【题型】解答题　【知识点】解析几何　【难度】medium
如果某一条双曲线的实轴和虚轴分别是一个椭圆的长轴和短轴，则称它们为“共轴曲线”。若双曲线 $C_1$ 与椭圆 $C_2$ 是“共轴曲线”，且椭圆 $C_2: \frac{x^2}{9} + \frac{y^2}{b^2} = 1(0 < b < 3)$，$e_1e_2 = \frac{4\sqrt{5}}{9}$（$e_1$、$e_2$ 分别为曲线 $C_1$、$C_2$ 的离心率）。已知点 $M(1,0)$，点 $P$ 为双曲线 $C_1$ 上任意一点。

(1) 求双曲线 $C_1$ 的方程；

(2) 延长线段 $PM$ 到点 $Q$，且 $|PM| = 2|MQ|$，若点 $Q$ 在椭圆 $C_2$ 上，试求点 $P$ 的坐标；

(3) 若点 $P$ 在双曲线 $C_1$ 的右支上，点 $A$、$B$ 分别为双曲线 $C_1$ 的左、右顶点，直线 $PA$ 交双曲线的左支于点 $R$，直线 $PB$、$BR$ 的斜率分别为 $k_{PB}$、$k_{BR}$，是否存在实数 $\lambda$，使得 $k_{PB} = \lambda k_{BR}$？若存在，求出 $\lambda$ 的值；若不存在，请说明理由。
【解答】

\textbf{【答案】}
(1) $\frac{x^2}{9} - y^2 = 1$

(2) $(6,-\sqrt{3})$ 或 $(6,\sqrt{3})$ 或 $(-3,0)$

(3) 当 $P$、$B$ 重合时，$\lambda \in \mathbb{R}$；当 $P$、$B$ 不重合时，存在实数 $\lambda = \frac{1}{2}$，使得 $k_{PB} = \frac{1}{2}k_{BR}$，理由见解析

\vspace{1em} % 增加与解析的间距

\textbf{【分析】}
(1) 根据“共轴”曲线定义，直接列式计算可得答案；

(2) 设 $P(x_1,y_1)$，$Q(x_2,y_2)$，由 $|PM| = 2|MQ|$，可得 $x_1 = \frac{3 - x_2}{2}$，$y_1 = -\frac{1}{2}y_2$，代入 $C_1$ 方程与 $C_2$ 方程联立，即可求得点 $P$ 的坐标；

(3) 讨论当 $P$、$B$ 重合时，$\lambda \in \mathbb{R}$；$P$、$B$ 不重合时，设出直线 $PR$ 的方程为 $x = ty + 1$，与双曲线方程联立，消元后利用韦达定理进行消参，进而证明其比值为定值。

\vspace{1em}

\textbf{【详解】}
(1) 根据题意双曲线 $C_1: \frac{x^2}{9} - \frac{y^2}{b^2} = 1(0 < b < 3)$，

因为 $e_1e_2 = \frac{\sqrt{9 + b^2}}{3} \times \frac{\sqrt{9 - b^2}}{3} = \frac{4\sqrt{5}}{9}$，解得 $b = 1$，

故双曲线 $C_1$ 的方程为 $\frac{x^2}{9} - y^2 = 1$；

(2)

由 (1) 知，$C_1: \frac{x^2}{9} - y^2 = 1$，$C_2: \frac{x^2}{9} + y^2 = 1$，

设 $P(x_1,y_1)$，$Q(x_2,y_2)$，

已知 $M(1,0)$，又 $|PM| = 2|MQ|$，

所以 $x_1 = \frac{3 - x_2}{2}$，$y_1 = -\frac{1}{2}y_2$，

由点 $Q$ 在椭圆 $C_2$ 上，则 $\left(\frac{3 - x_1}{2}\right)^2 \frac{1}{9} + \left(-\frac{1}{2}y_1\right)^2 = 1$，

又点 $P$ 为双曲线 $C_1$ 上任意一点，则 $\frac{x_1^2}{9} - y_1^2 = 1$，

联立，解得
\[
\begin{cases}
x_1 = 6 \\
y_1 = \pm \sqrt{3}
\end{cases}, \quad \text{或} \quad
\begin{cases}
x_1 = -3 \\
y_1 = 0
\end{cases},
\]

所以点 $P$ 的坐标为 $(6,-\sqrt{3})$ 或 $(6,\sqrt{3})$ 或 $(-3,0)$；

(3) 当 $P$、$B$ 重合时，由题意 $k_{PB} = 0$，则 $k_{BR} = 0$，则 $\lambda \in \mathbb{R}$。

当 $P$、$B$ 不重合时，设直线 $PR$ 的方程为 $x = ty + 1$，$P(x_3,y_3)$，$R(x_4,y_4)$，

由
\[
\begin{cases}
x = ty + 1 \\
\frac{x^2}{9} - y^2 = 1
\end{cases}
\]
得 $(t^2 - 9)y^2 + 2ty - 8 = 0$，

因为双曲线的渐近线方程为 $y = \pm \frac{x}{3}$，

又直线 $PM$ 交双曲线的左支于点 $R$，右支于点 $P$，所以 $t \in (-3,3)$。

由韦达定理得，$y_3 + y_4 = -\frac{2t}{t^2 - 9}$，$y_3y_4 = \frac{-8}{t^2 - 9}$，

所以
\[
\frac{k_{PB}}{k_{BR}} = \frac{\frac{y_3}{x_3 - 3}}{\frac{y_4}{x_4 - 3}} = \frac{y_3}{ty_3 - 2} \cdot \frac{ty_4 - 2}{y_4} = \frac{y_3(ty_4 - 2)}{y_4(ty_3 - 2)} = \frac{ty_3y_4 - 2y_3}{ty_3y_4 - 2y_4}
\]
\[
= \frac{\frac{-8t}{t^2 - 9} - 2y_3}{\frac{-8t}{t^2 - 9} - 2y_4} = \frac{-8t - 2y_3(t^2 - 9)}{-8t - 2y_4(t^2 - 9)} = \frac{-8t - 2t(-2 - y_4)(t^2 - 9)}{-8t - 2y_4(t^2 - 9)} = \frac{1}{2} = \lambda,
\]

所以存在实数 $\lambda = \frac{1}{2}$，使得 $k_{PB} = \frac{1}{2}k_{BR}$。

\vspace{1em}

\textbf{【点睛】}
思路点睛：本题的解题思路是理解题目定义，求出双曲线方程，根据定点位置合理设出直线的方程形式，再利用直线与双曲线的位置关系得到韦达定理，然后利用斜率公式代入消元，即可判断是否为定值。

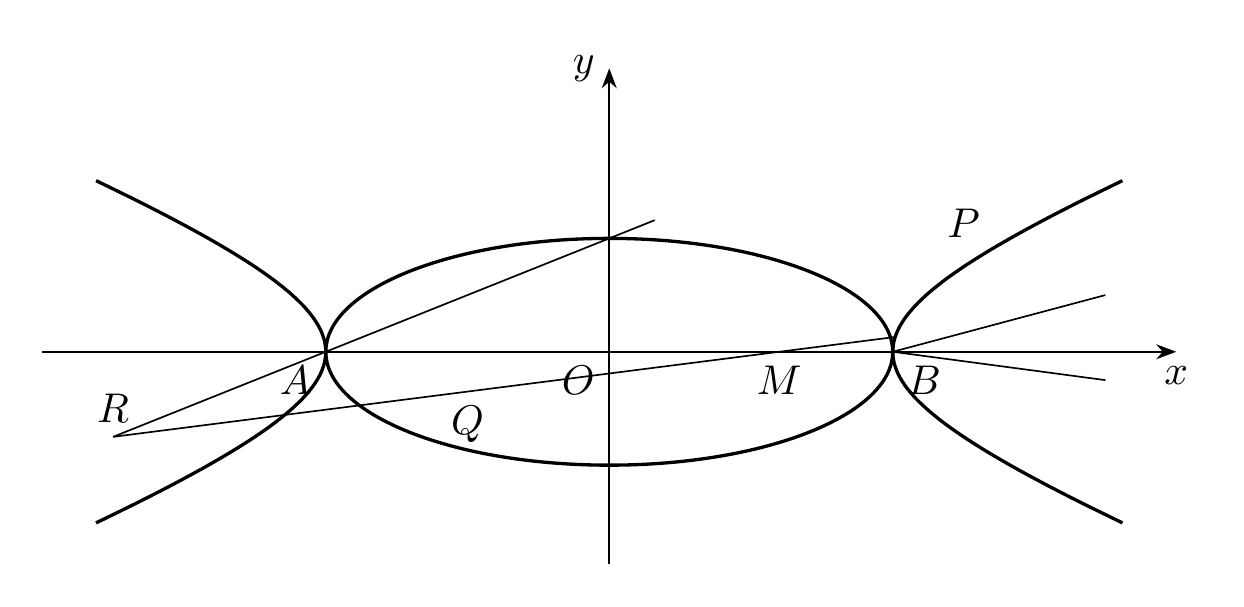